Field crop: maize
Growth stage: 1
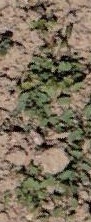
Species: convolvulus